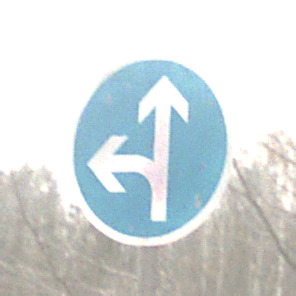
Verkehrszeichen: VorgeschriebeneFahrtrichtungGeradeausOderLinks
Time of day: MorningAfternoon
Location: Outdoor (Nature)
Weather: PartlyCloudy
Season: Winter
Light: Natural